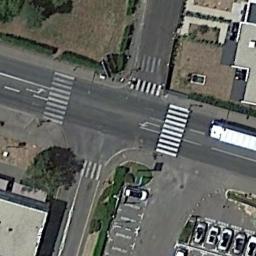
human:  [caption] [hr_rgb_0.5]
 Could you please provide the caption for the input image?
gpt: There are many cars in the parking lot next to the intersection .

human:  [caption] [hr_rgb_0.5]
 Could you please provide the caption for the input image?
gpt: There are several moving vehicles on the road at the intersection, There are many buildings and some trees around the intersection, And many cars are parked in the open space beside the intersection .

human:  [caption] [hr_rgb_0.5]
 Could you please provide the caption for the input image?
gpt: An intersection without cars is between some buildings and clearings .

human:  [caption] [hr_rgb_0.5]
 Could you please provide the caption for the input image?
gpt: There are cars at the crossroads .

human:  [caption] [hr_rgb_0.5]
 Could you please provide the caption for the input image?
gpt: An intersection beside a parking lot with some cars .